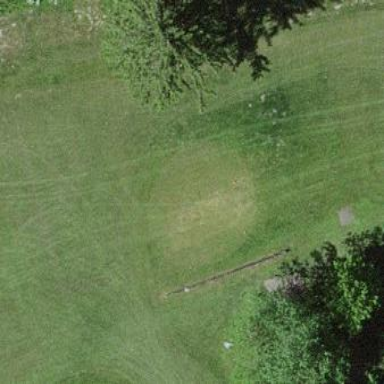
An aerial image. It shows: Golf tee area with grass surface.